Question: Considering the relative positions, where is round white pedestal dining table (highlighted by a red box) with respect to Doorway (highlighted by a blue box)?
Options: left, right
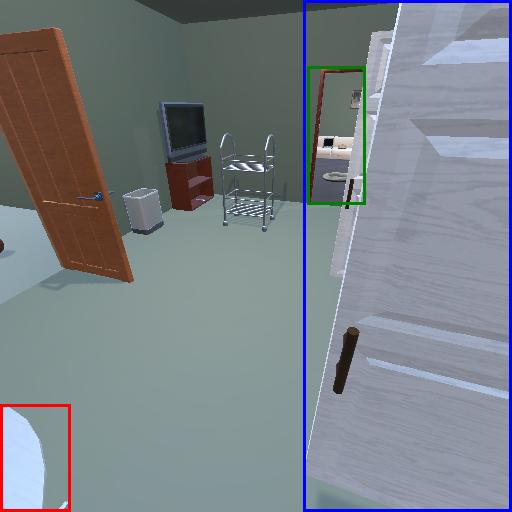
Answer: left